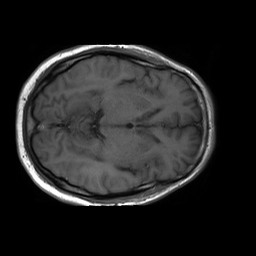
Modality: T1w
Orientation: axial
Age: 51
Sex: male
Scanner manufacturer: philips
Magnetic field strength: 1.5 T
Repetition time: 0.375 s
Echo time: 0.011 s